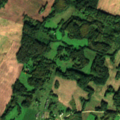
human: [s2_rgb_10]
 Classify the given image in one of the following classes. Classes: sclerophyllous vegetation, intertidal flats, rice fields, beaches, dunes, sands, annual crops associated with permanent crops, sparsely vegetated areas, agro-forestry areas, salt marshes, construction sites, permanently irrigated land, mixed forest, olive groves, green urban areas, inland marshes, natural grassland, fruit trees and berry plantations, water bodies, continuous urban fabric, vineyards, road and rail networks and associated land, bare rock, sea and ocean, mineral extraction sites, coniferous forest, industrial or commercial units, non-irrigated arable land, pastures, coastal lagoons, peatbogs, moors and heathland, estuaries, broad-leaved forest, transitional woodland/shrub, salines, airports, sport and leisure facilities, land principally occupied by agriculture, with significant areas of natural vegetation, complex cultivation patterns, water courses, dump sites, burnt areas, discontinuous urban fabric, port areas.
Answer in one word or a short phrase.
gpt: non-irrigated arable land, complex cultivation patterns, land principally occupied by agriculture, with significant areas of natural vegetation, broad-leaved forest, peatbogs